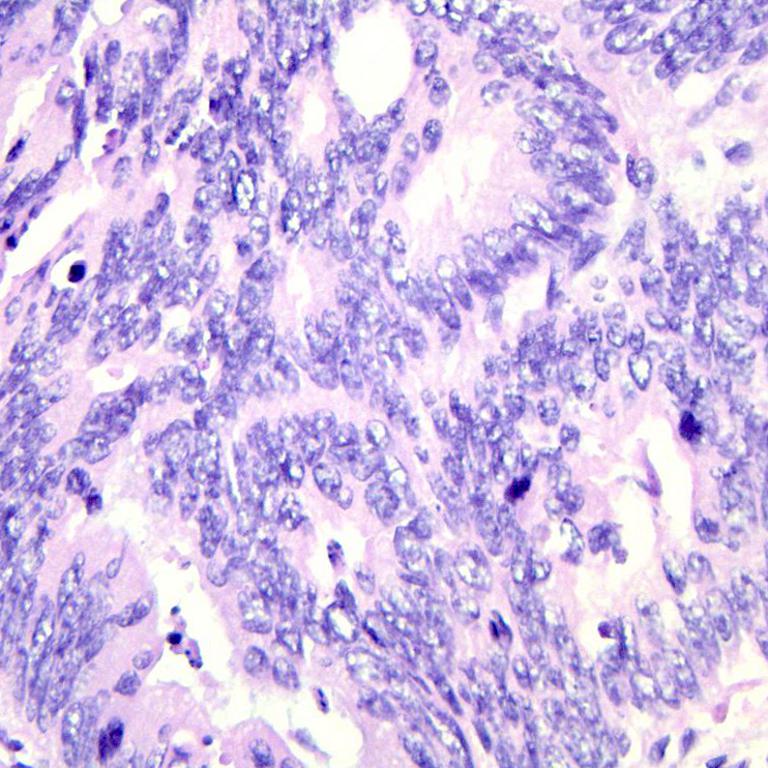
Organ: colon
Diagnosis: adenocarcinomas